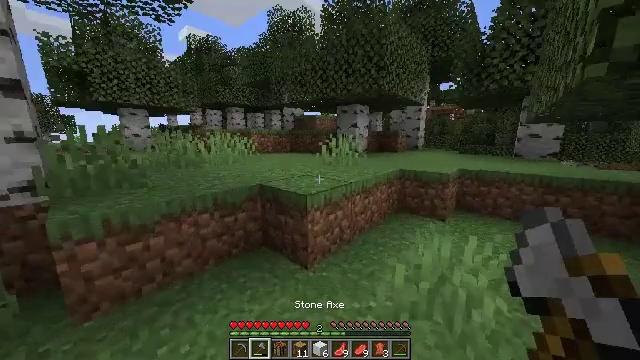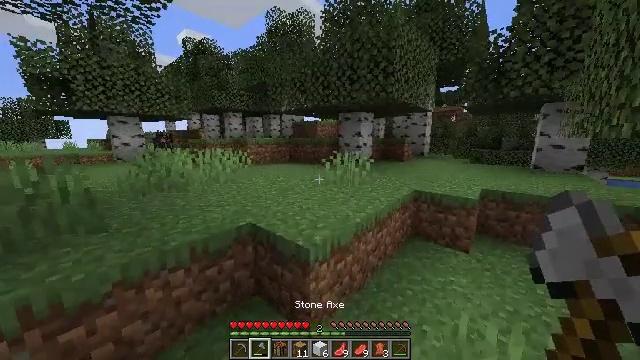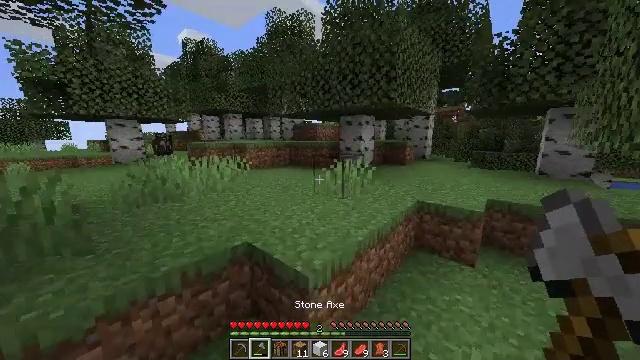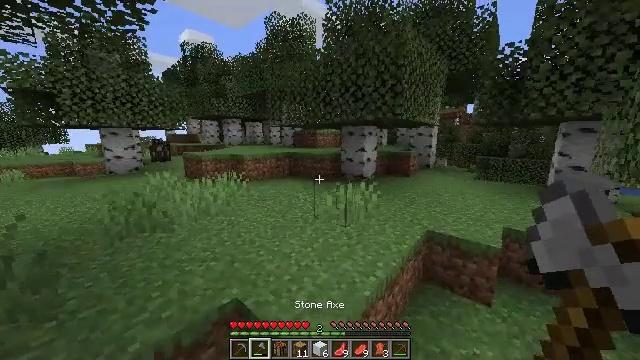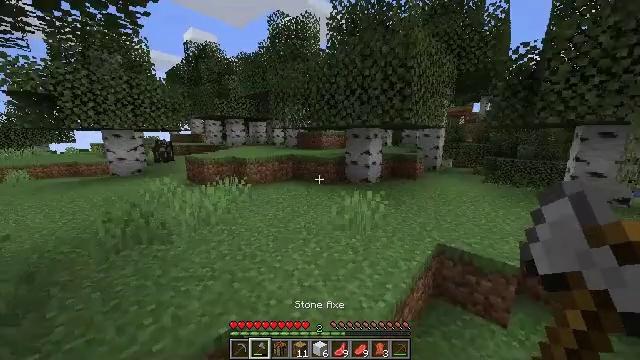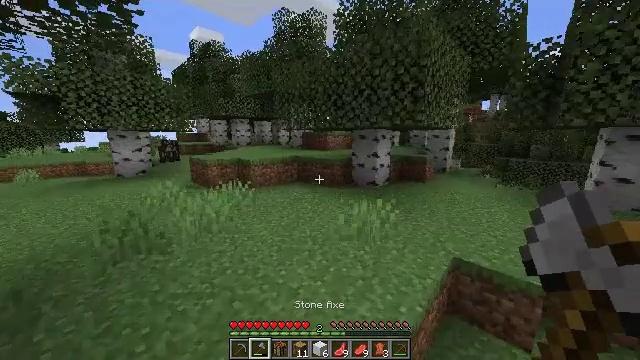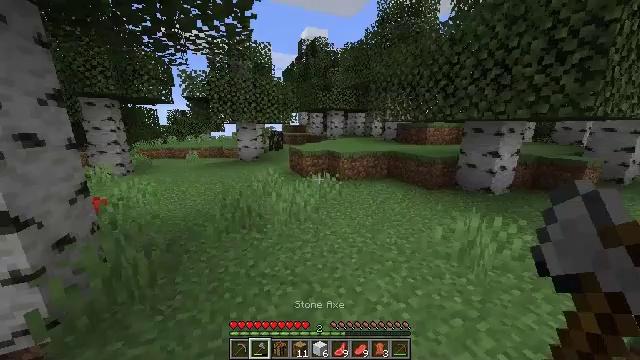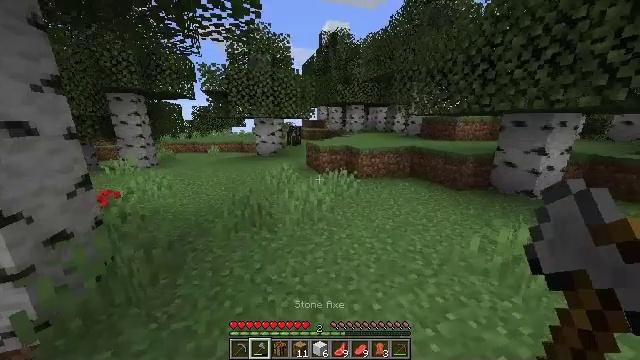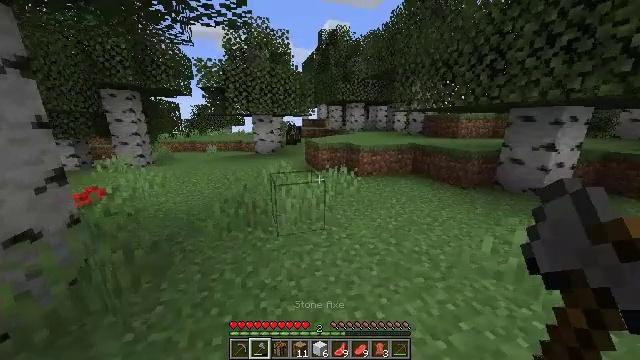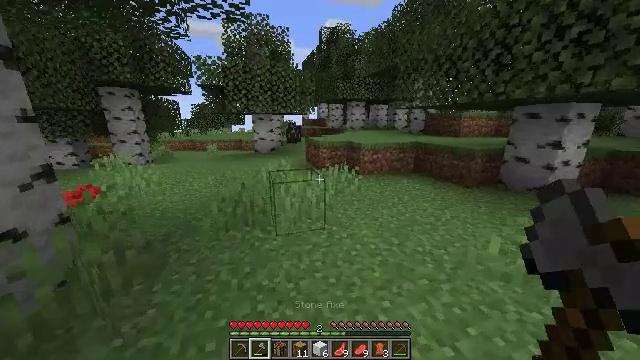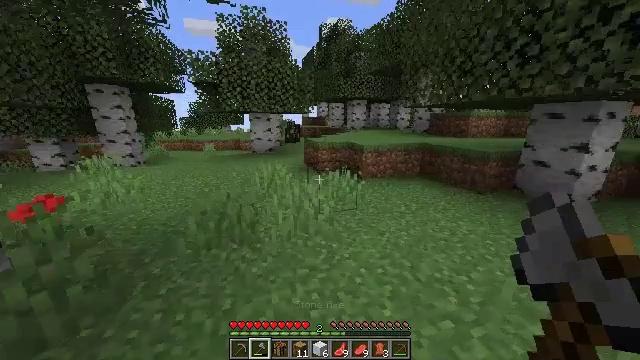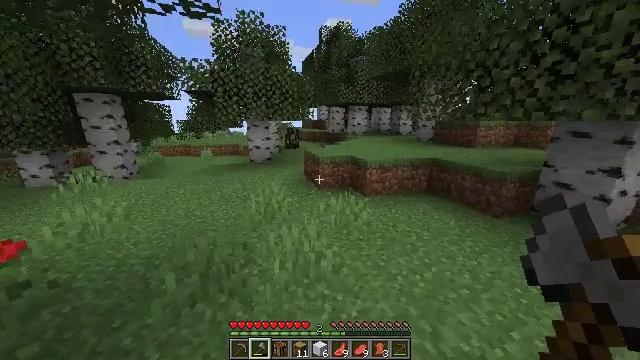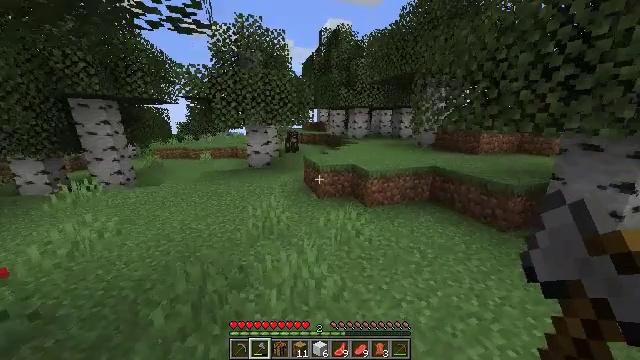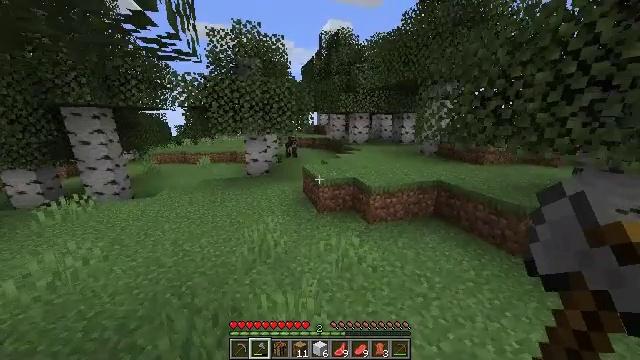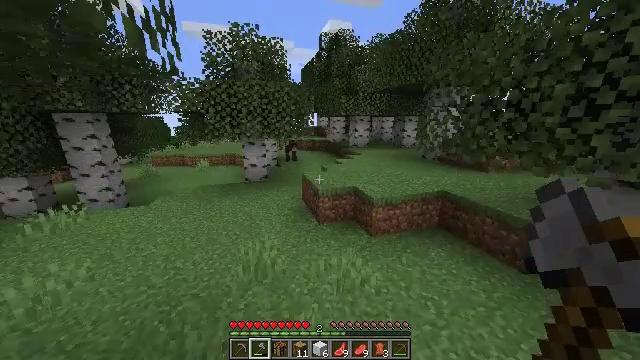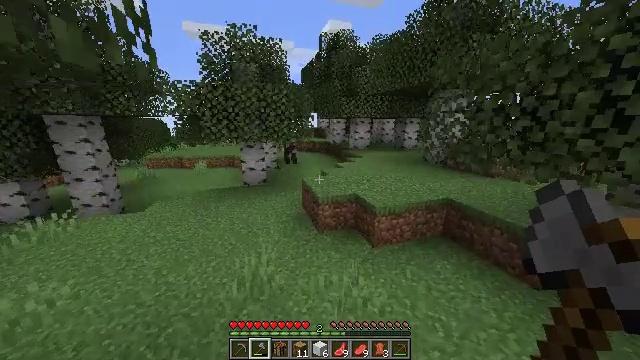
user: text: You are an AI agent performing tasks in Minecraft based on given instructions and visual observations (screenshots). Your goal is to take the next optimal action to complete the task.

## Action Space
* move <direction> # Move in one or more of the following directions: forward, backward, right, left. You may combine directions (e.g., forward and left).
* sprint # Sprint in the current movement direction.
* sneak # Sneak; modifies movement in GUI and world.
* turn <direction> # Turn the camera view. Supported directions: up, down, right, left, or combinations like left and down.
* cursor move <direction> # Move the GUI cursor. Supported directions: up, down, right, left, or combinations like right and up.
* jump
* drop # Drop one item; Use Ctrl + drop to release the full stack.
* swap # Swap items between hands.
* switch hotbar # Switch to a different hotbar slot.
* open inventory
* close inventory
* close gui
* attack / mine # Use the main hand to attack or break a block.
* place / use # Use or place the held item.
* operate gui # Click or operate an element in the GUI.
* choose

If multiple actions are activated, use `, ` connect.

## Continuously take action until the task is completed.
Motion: motion action
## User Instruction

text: Kill the cow.
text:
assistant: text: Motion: move forward, jump
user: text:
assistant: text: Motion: move forward, jump
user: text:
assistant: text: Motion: move forward and move left, jump
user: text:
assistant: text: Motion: move forward and move left, jump
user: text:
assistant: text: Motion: move forward and move left, turn left, jump
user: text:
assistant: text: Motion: move forward and move left, turn left and down, jump
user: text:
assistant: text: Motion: move forward and move left, turn left and down, jump
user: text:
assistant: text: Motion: move forward and move left, jump
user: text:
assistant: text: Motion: move forward and move left, jump
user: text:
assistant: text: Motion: move forward, jump
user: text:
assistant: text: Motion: move forward, jump
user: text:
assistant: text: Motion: move forward, jump
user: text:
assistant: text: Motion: move forward, jump
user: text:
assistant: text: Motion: move forward
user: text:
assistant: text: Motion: move forward
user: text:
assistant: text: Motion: move forward
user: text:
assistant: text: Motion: move forward
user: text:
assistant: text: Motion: move forward
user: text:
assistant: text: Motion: move forward
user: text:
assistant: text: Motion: move forward
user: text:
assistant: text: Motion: move forward
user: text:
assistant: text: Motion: move forward
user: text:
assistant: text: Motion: move forward, turn right
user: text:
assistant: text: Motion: move forward, turn right and down
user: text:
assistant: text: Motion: move forward, turn right
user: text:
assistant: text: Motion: move forward
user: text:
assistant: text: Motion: move forward, jump
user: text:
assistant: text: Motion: move forward, jump
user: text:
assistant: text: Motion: move forward
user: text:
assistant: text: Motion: move forward, turn left